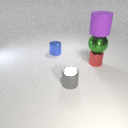
small gray metal cylinder to the left of small red metal cylinder